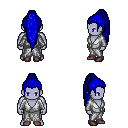
a pixel art fantasy rpg character, male body template, dark elf, purple skin, white robe, teal pants, blue extra-long topknot hairstyle, maroon shoes, four views (front, back, left, right), 2x2 character sprite sheet, small pixel art, hard edges, no anti-aliasing